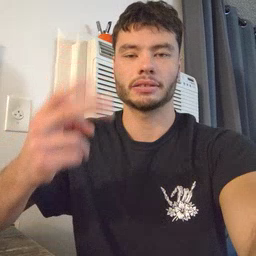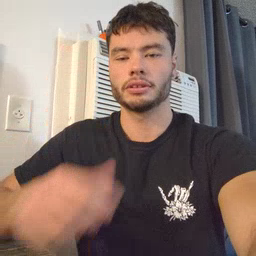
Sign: see